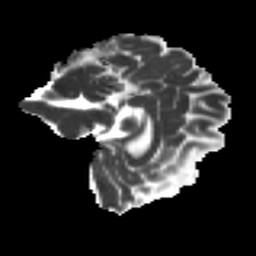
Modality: MD
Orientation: sagittal
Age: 37
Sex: female
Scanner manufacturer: ge
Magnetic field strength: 3 T
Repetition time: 7.8 s
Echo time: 0.0608 s